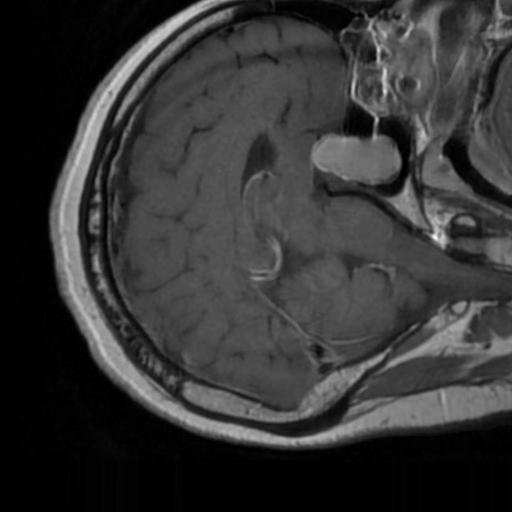
Label: brain_tumor